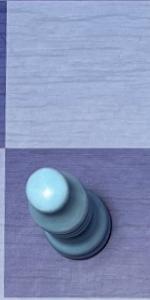
Label: Bishop_White